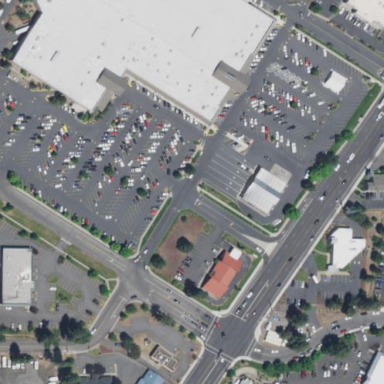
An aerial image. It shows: Retail area.